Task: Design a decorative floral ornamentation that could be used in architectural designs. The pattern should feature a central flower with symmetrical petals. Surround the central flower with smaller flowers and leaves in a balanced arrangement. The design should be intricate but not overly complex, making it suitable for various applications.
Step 401:
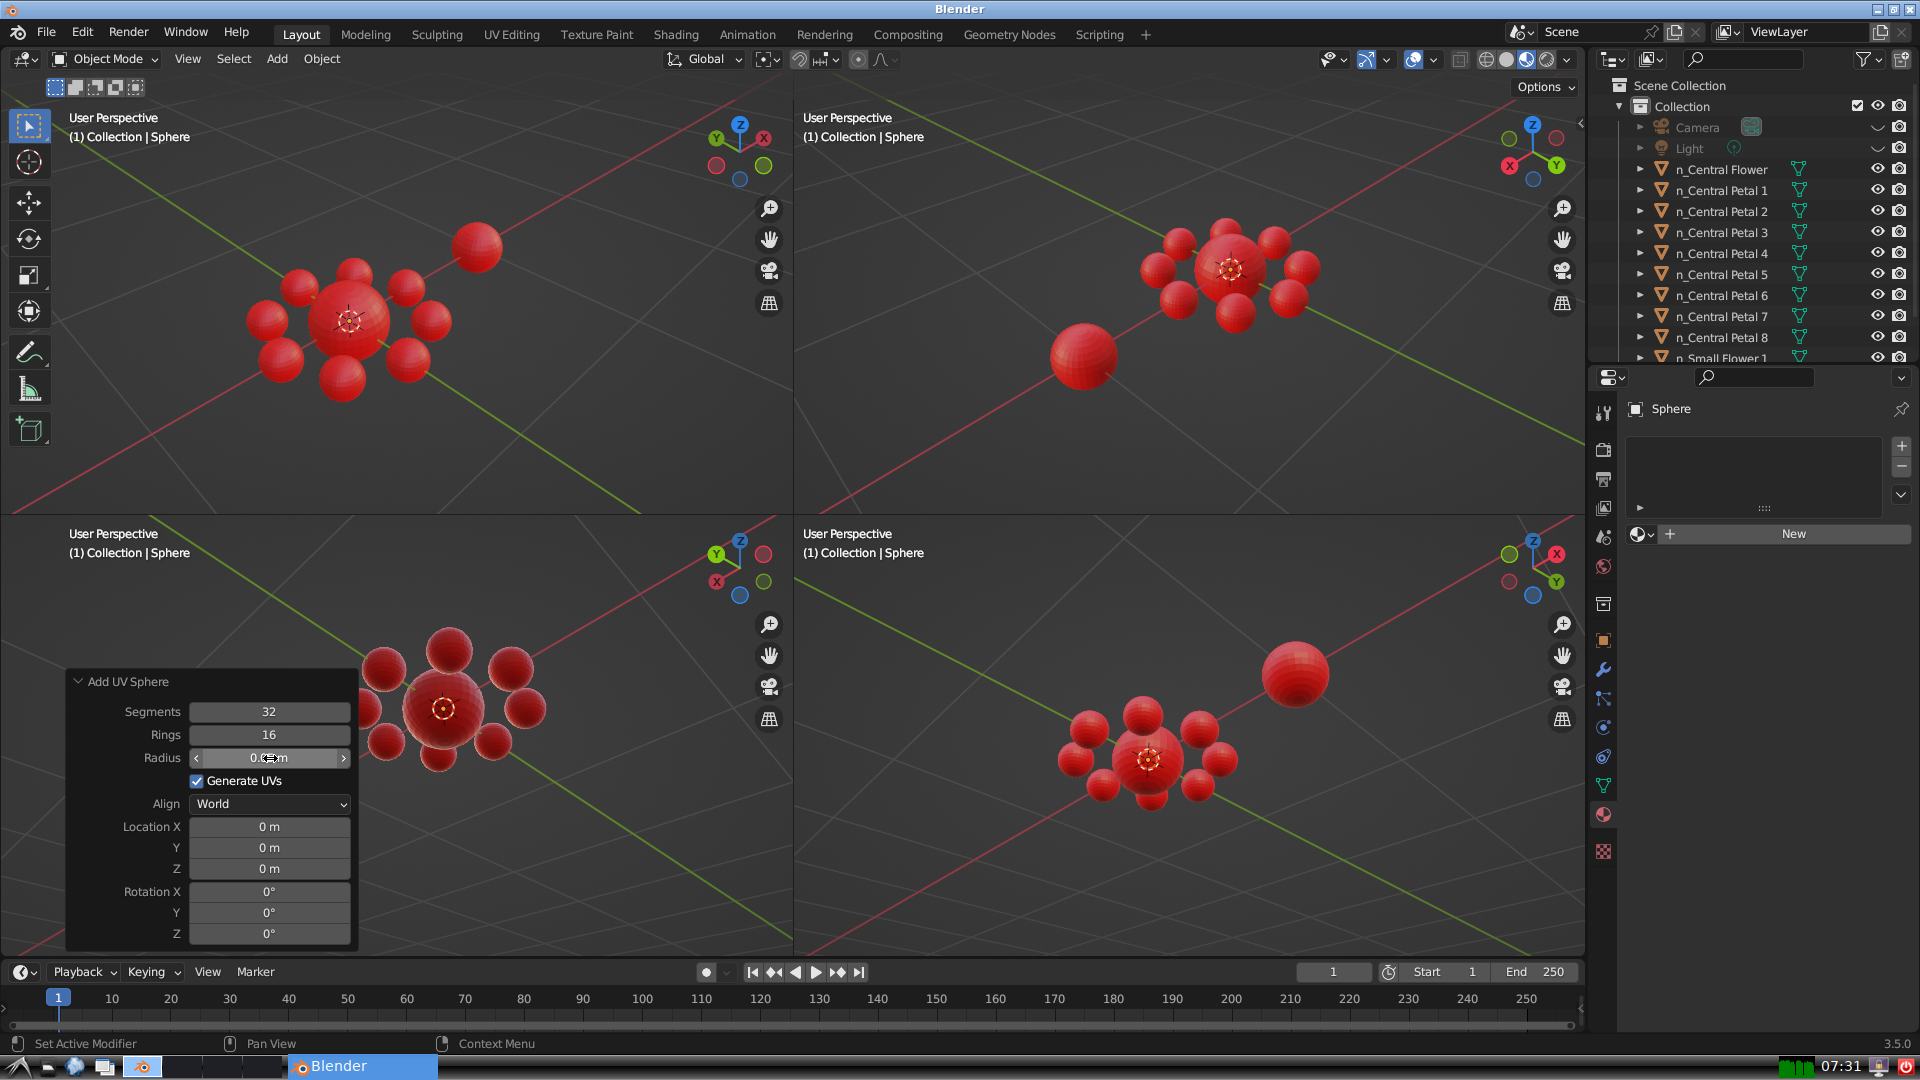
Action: {"mouse_move": [960, 540]}